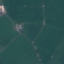
Land use / land cover class: Pasture